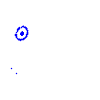
Particle: proton